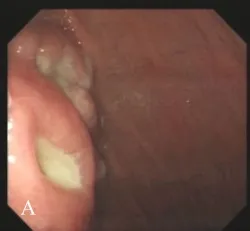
Endoscopic images, Ulcer at the fundus junction of the gastric body.
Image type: endoscopy (gi_endoscopy)